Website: ulta-beauty
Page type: customer-info-address
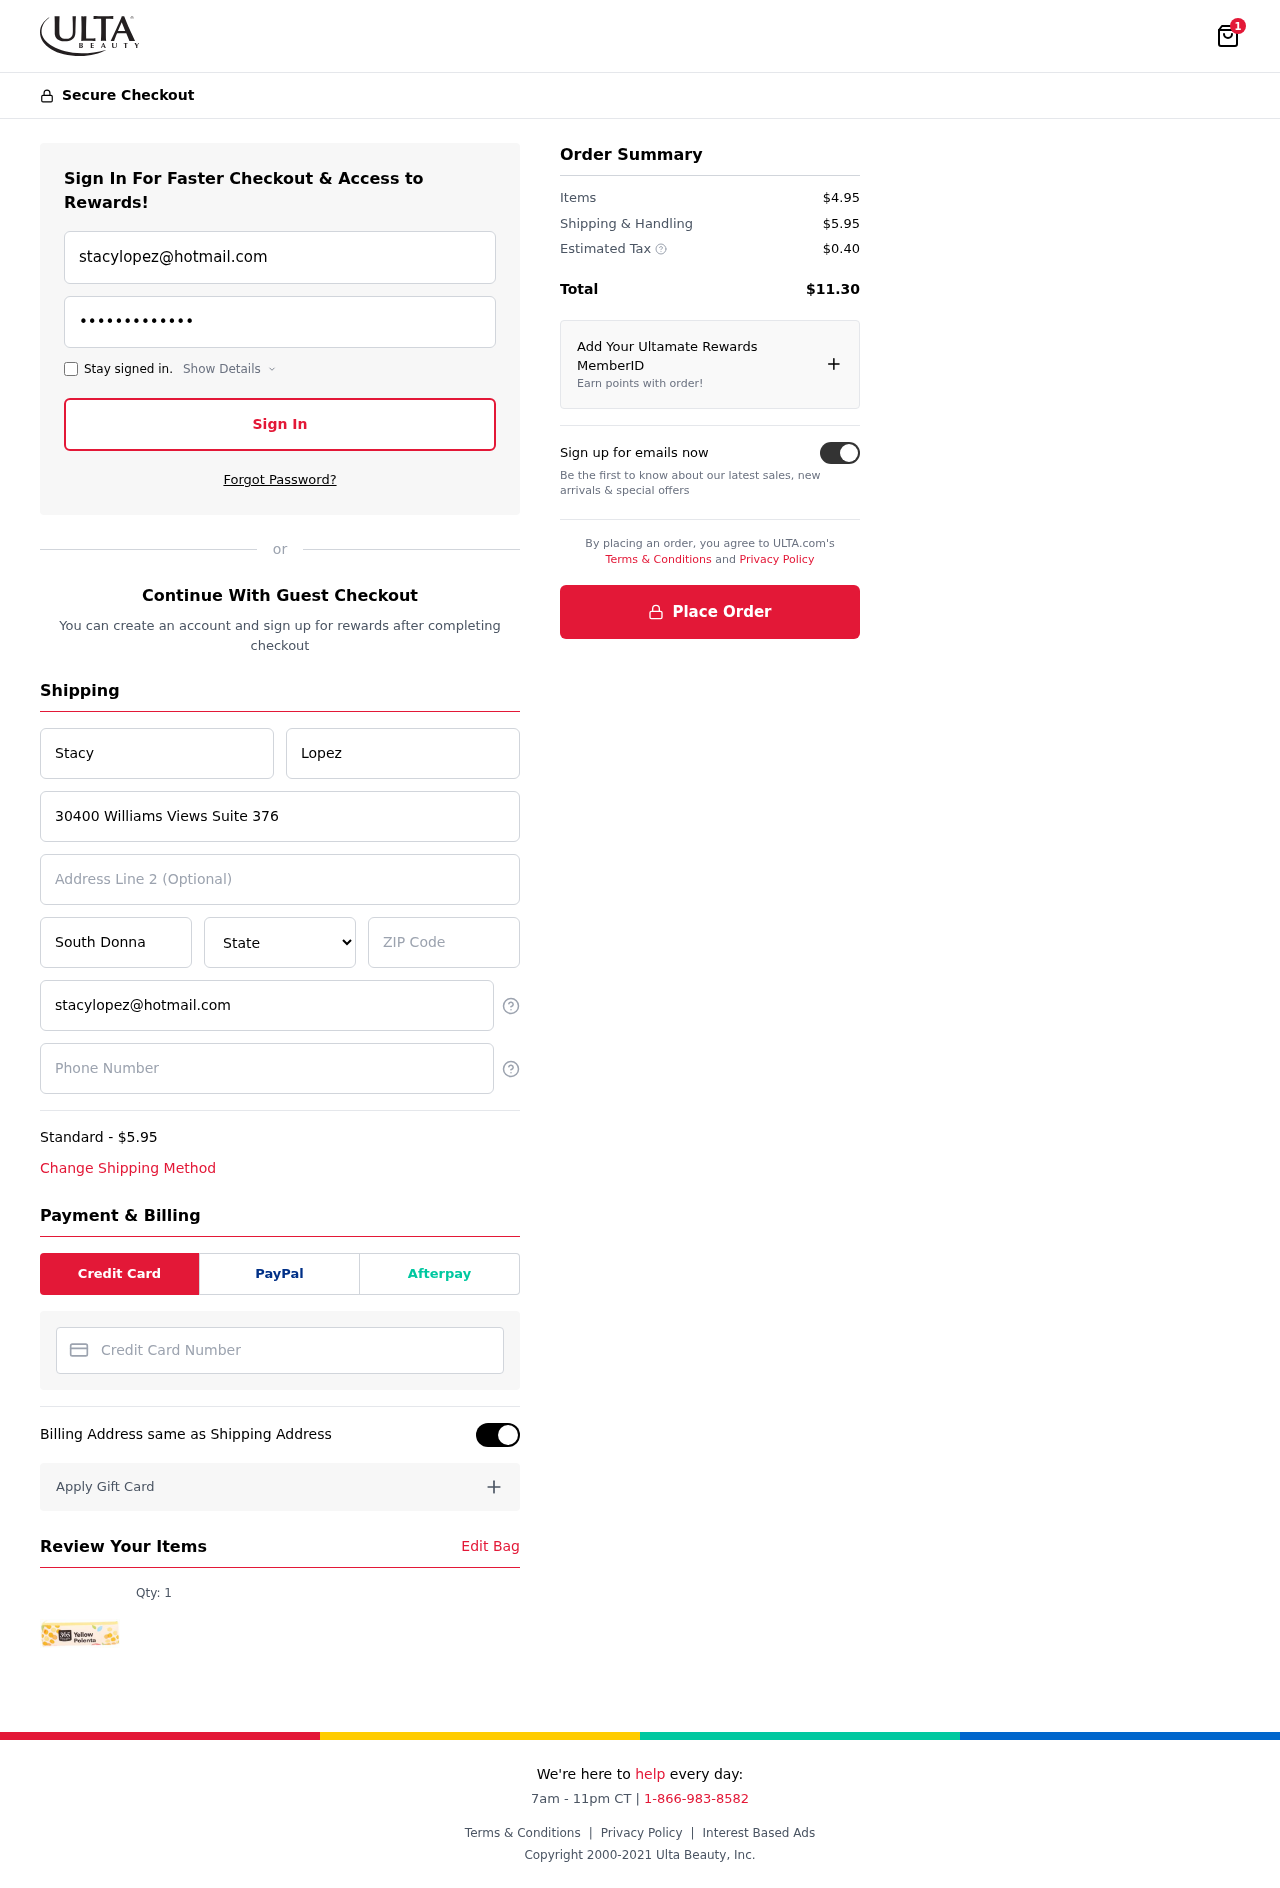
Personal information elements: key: PII_CARD_NUMBER
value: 4180 5021 6009 7688
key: PII_CITY
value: South Donna
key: PII_EMAIL
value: stacylopez@hotmail.com
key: PII_FIRSTNAME
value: Stacy
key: PII_LASTNAME
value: Lopez
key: PII_PHONE
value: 9776039831
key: PII_POSTCODE
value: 89164
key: PII_STATE
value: PW
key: PII_STREET
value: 30400 Williams Views Suite 376
Product elements: key: PRODUCT1_QUANTITY
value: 1
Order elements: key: ORDER_NUM_ITEMS
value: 1
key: ORDER_SHIPPING_COST
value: $5.95
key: ORDER_ITEMS_TOTAL
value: $4.95
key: ORDER_SHIPPING_COST2
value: $5.95
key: ORDER_TAX
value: $0.40
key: ORDER_TOTAL
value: $11.30